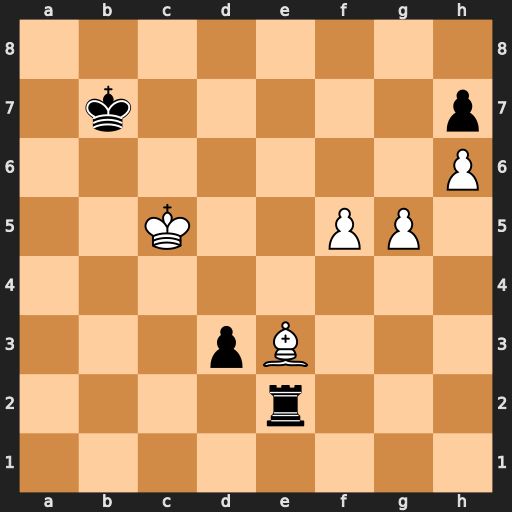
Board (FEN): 8/1k5p/7P/2K2PP1/8/3pB3/4r3/8
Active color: w
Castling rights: -
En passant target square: -
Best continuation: Kd4 d2 Bxd2 Rxd2+ Ke5 Re2+ Kf6 Rf2 Ke6